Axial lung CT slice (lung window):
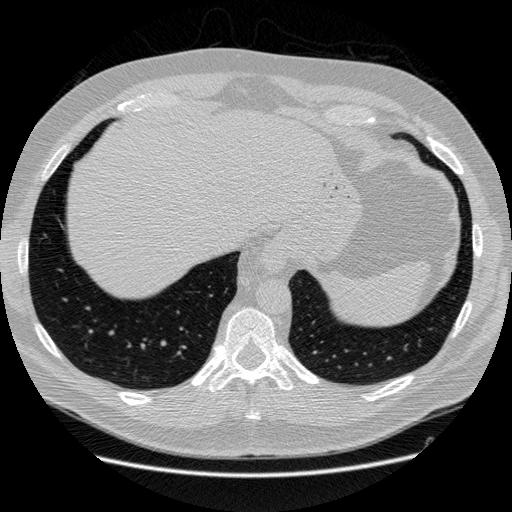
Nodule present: no